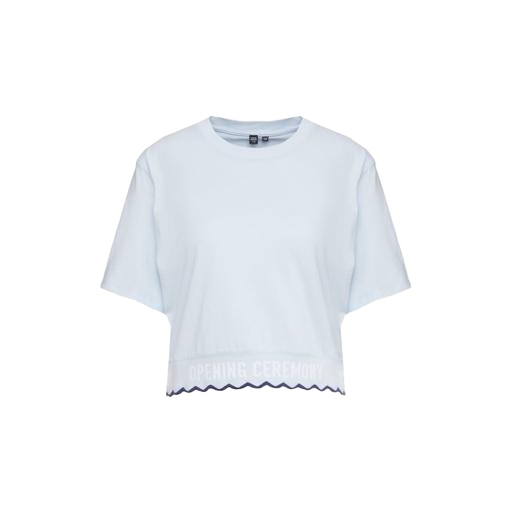
blue nly t-shirt, blue t-shirt only macy, blue crop tee, white background